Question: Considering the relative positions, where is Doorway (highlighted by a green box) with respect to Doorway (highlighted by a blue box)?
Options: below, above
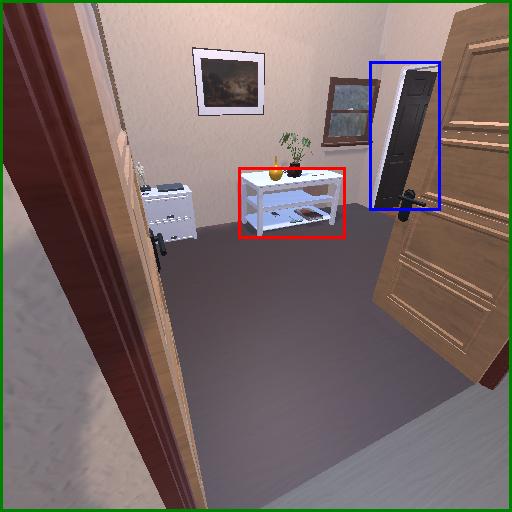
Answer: below